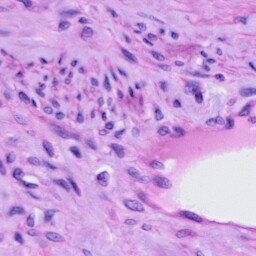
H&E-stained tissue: Cervix